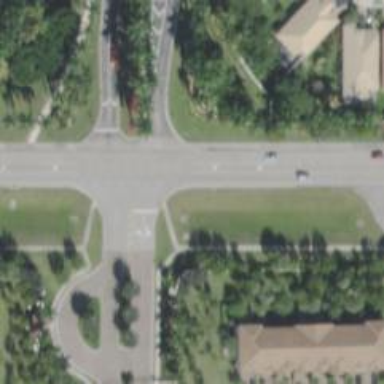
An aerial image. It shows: Road with stop sign.